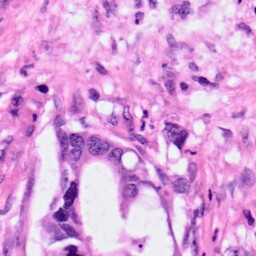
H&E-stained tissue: Pancreatic